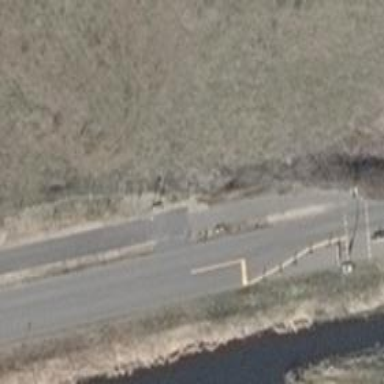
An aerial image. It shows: Asphalt sidewalk along the footway.